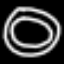
Label: donut